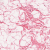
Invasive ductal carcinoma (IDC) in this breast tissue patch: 0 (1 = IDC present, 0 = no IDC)